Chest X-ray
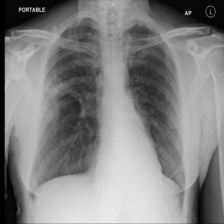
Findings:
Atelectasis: negative
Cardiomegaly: negative
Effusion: negative
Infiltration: negative
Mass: negative
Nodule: positive
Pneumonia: negative
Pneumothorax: negative
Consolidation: negative
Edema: negative
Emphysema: negative
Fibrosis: negative
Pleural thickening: positive
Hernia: negative